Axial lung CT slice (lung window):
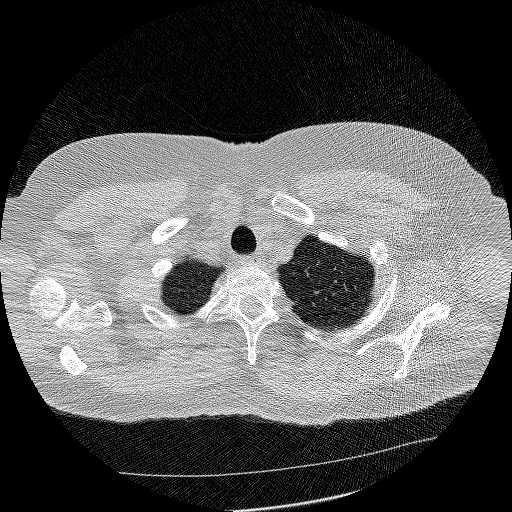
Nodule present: no